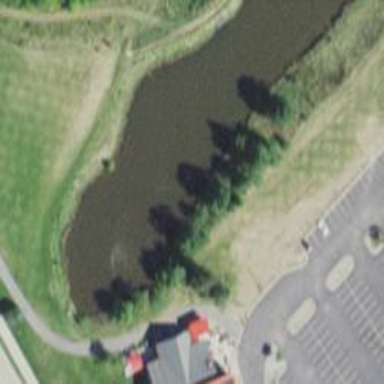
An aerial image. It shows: Pond located in basin area with natural surroundings of water.